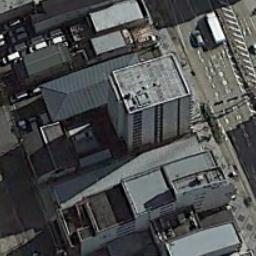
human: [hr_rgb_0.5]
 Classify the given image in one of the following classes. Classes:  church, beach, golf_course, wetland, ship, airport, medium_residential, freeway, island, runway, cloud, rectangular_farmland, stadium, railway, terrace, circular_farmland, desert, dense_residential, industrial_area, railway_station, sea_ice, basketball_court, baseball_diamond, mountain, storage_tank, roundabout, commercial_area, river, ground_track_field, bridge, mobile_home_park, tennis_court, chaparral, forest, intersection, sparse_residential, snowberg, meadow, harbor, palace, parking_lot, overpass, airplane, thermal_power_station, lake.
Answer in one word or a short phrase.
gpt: commercial_area